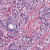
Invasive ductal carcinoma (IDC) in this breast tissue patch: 1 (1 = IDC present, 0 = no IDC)